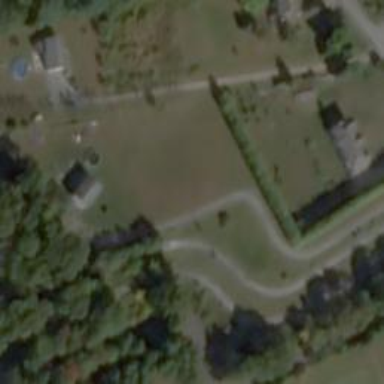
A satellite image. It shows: Driveway.